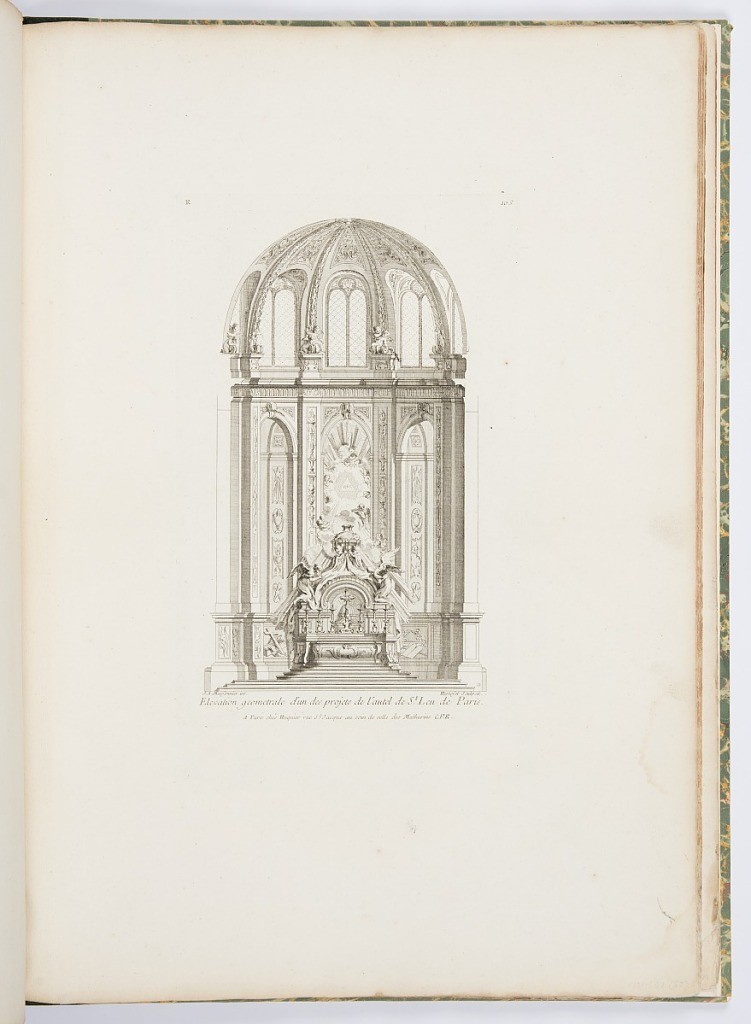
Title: Elevation geometrale d'un des projets de l'autel de St. Leu de Paris (Design for the Altar of St. Leu of Paris), plate 103, in Oeuvres de Juste-Aurèle Meissonnier (Works by Juste-Aurèle Meissonnier)
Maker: Juste-Aurèle Meissonnier, French, b. Italy, 1695–1750
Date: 1748
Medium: Engraving on white laid paper
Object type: Print
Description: Stairs lead up to altar which has six candlesticks flanking a cross; above, in symmetrical form, angels gaze up and down; behind altar a niche decorated with putti. Cupola with clerestory and pairs of putti between windows.